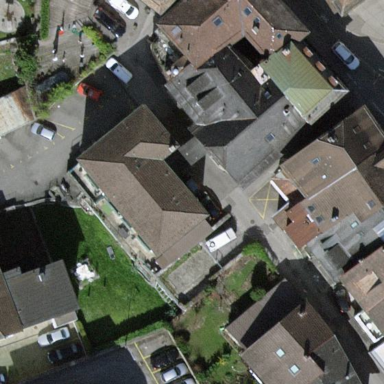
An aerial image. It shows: Building with hipped roof made of tiles. The roof orientation is along or across the structure.